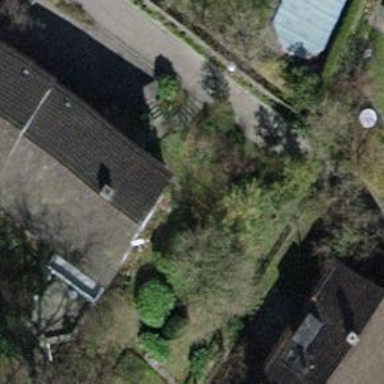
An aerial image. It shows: House with tiled roof.